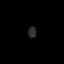
Tissue: lung
Cell type: Epithelial cells
Senescence score: 0.2077
Nuclear area (px): 89
Mean DAPI intensity: 43.427